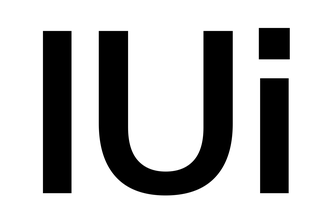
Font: InstrumentSans_SemiBold